Question: I'm trying to create a popup.
I would like to make the background of my popup transparent, and the border, because the popup is not filling the page, a bit more opaque, is there an easy way to do this?
I've tried with an activity but i can't get the effect i want, can you help me?
Something like this:

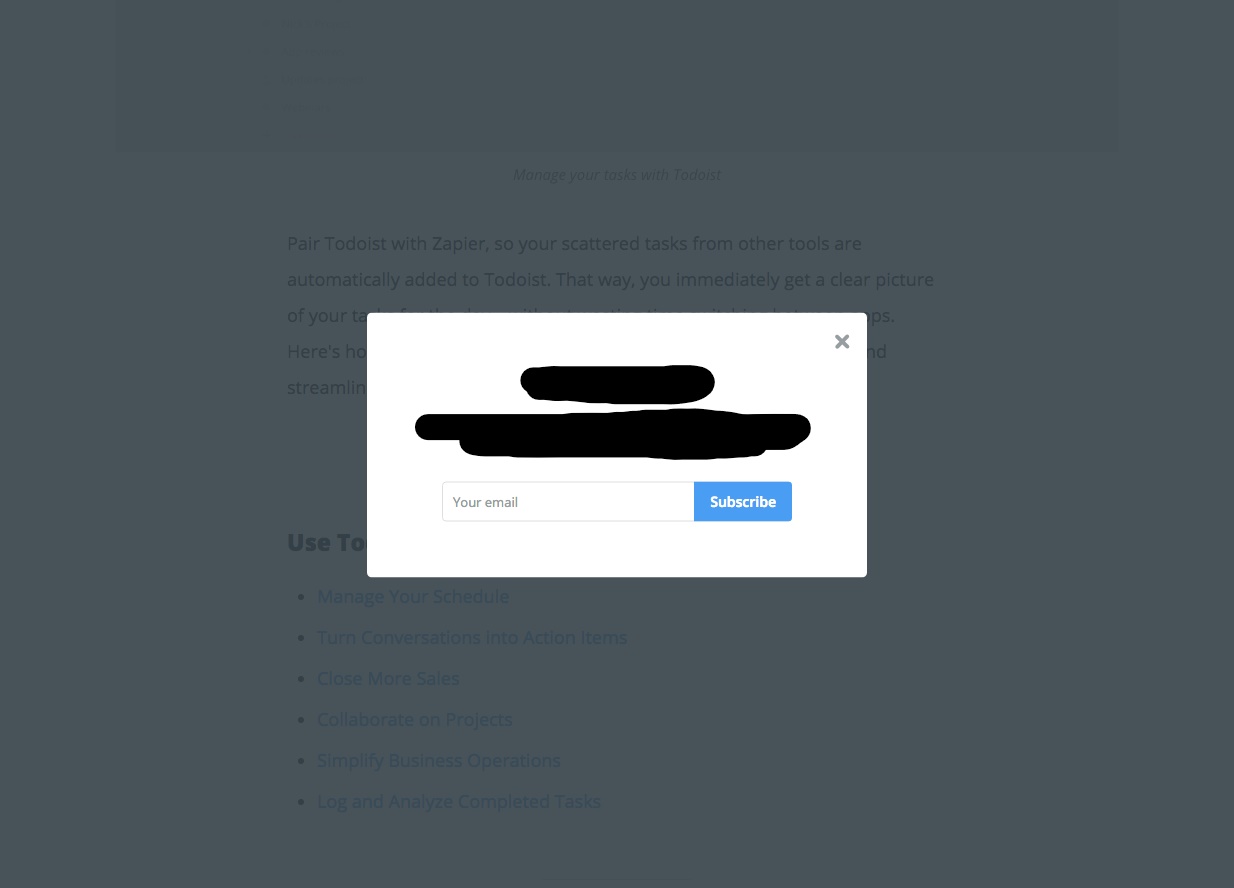
Answer: You can use Alert Dialogs for this and check this <URL> for different uses
And a simple one like this
'''
AlertDialog.Builder builder = new AlertDialog.Builder(MainActivity.this);
builder.setTitle("Alert Dialog Title");
builder.setMessage("Your Message");
builder.setNegativeButton("No", null);
builder.setPositiveButton("Yes", new DialogInterface.OnClickListener() {
@Override
public void onClick(DialogInterface dialogInterface, int i) {
}
});
builder.show();
'''
<URL>